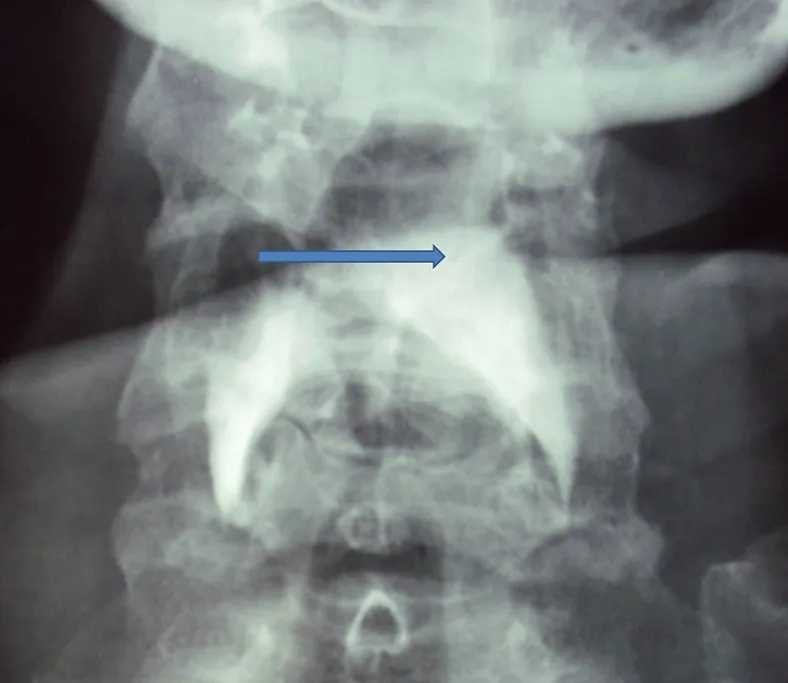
Video-fluoroscopy showing a lack of passage of contrast medium beyond the piriform sinuses towards the distal esophagus.
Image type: radiology (x_ray)